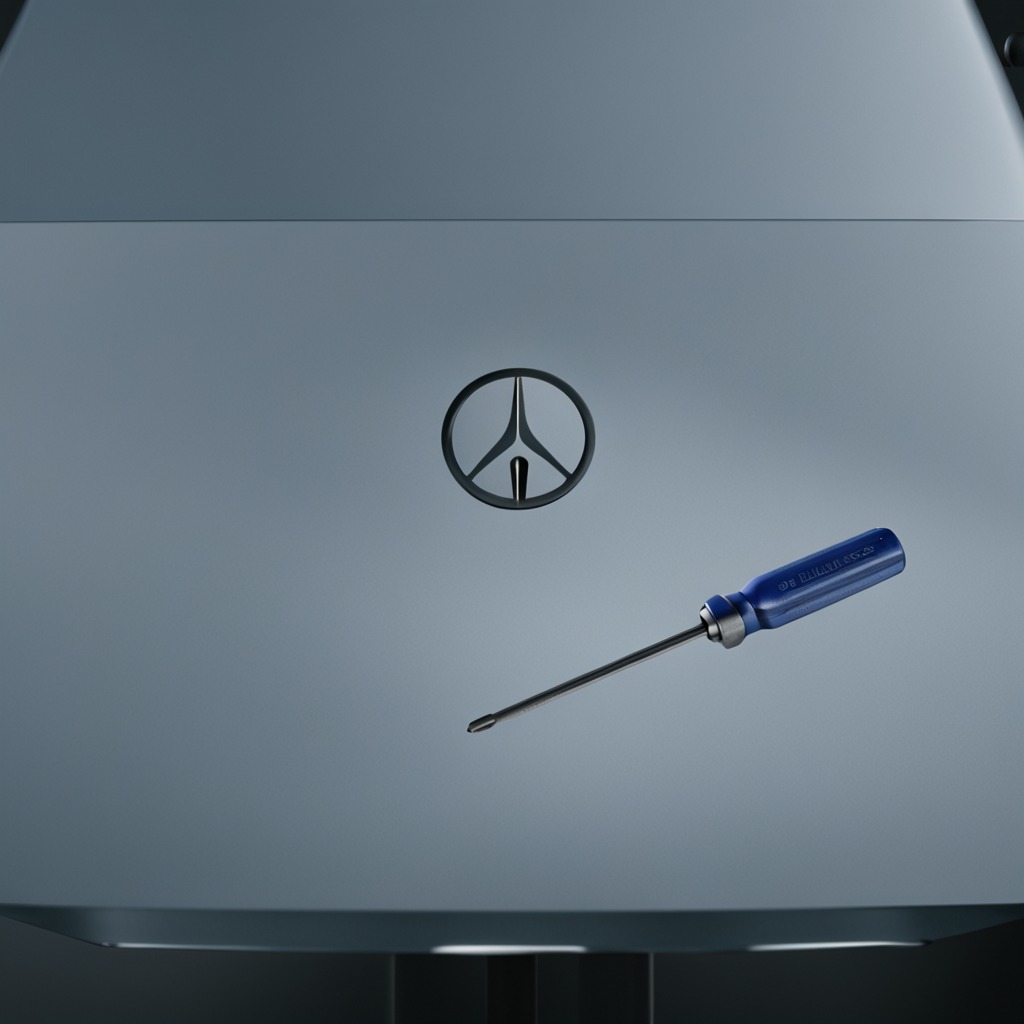
A screwdriver lies on the toolbox surface.